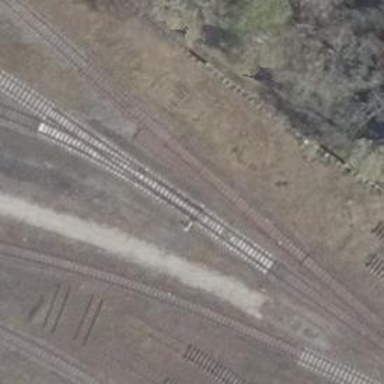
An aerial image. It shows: Rail spur service.